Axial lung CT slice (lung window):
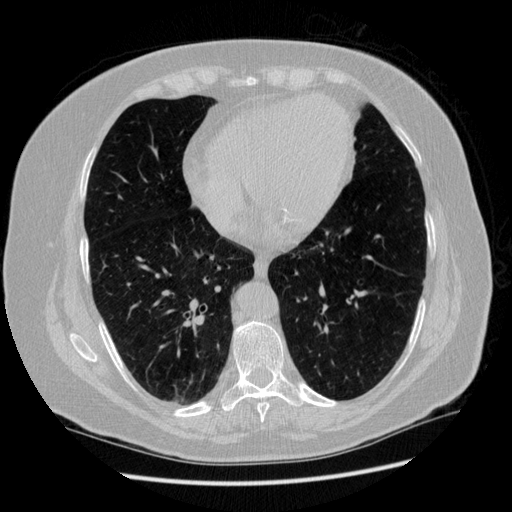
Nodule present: no